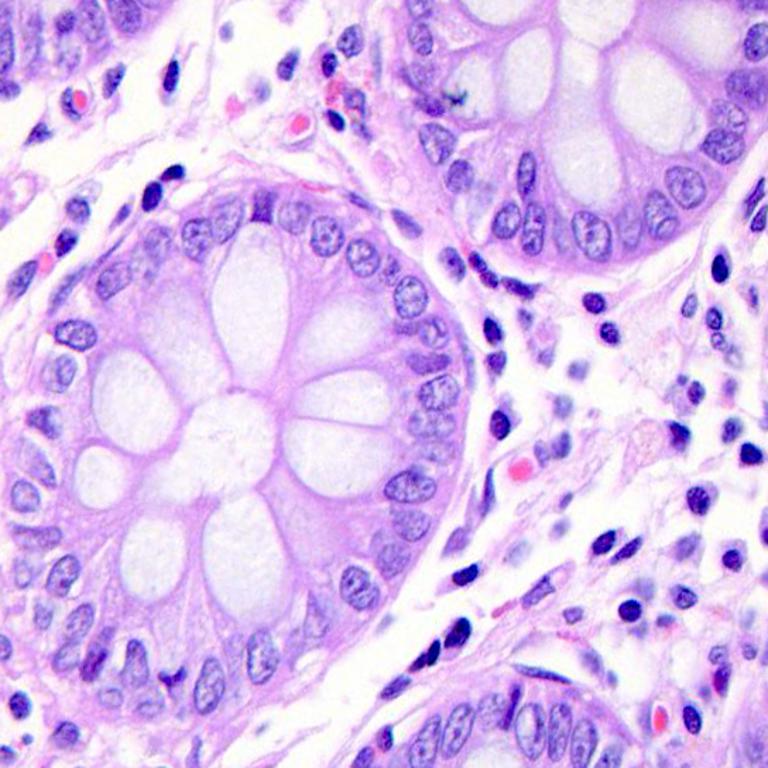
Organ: colon
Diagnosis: benign